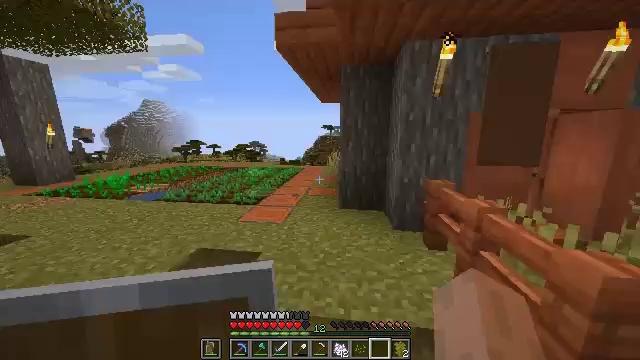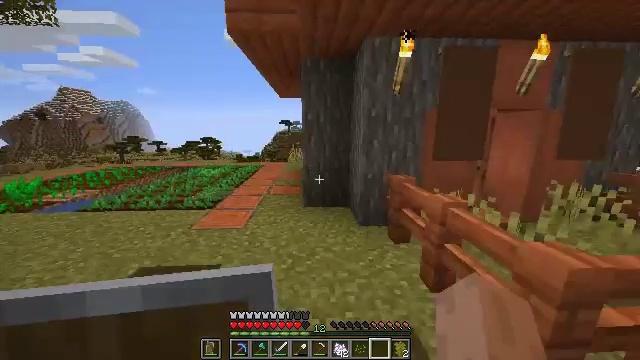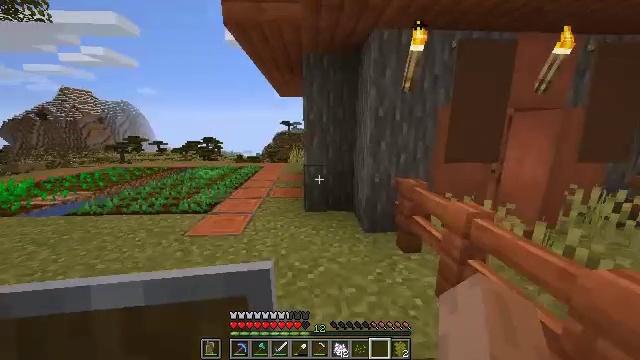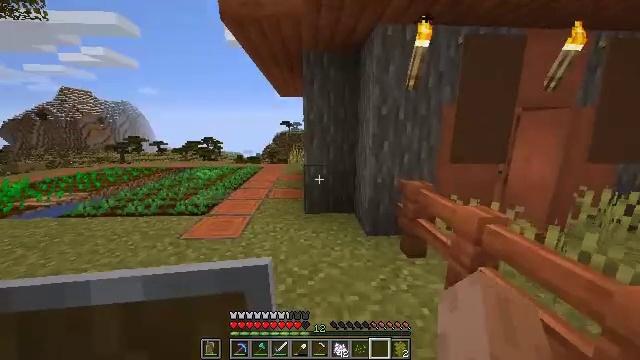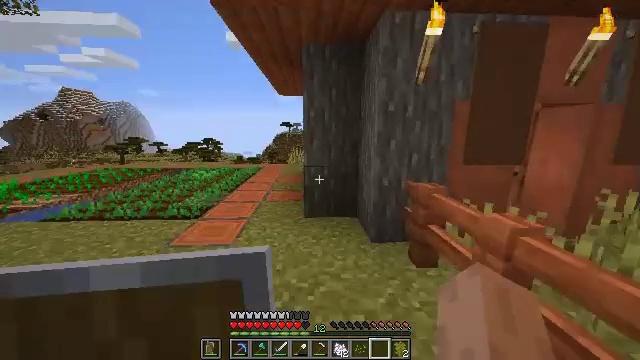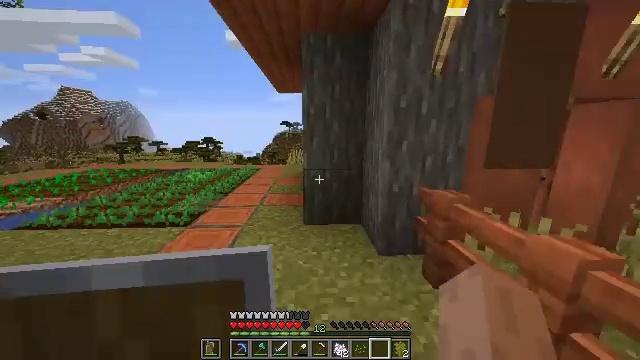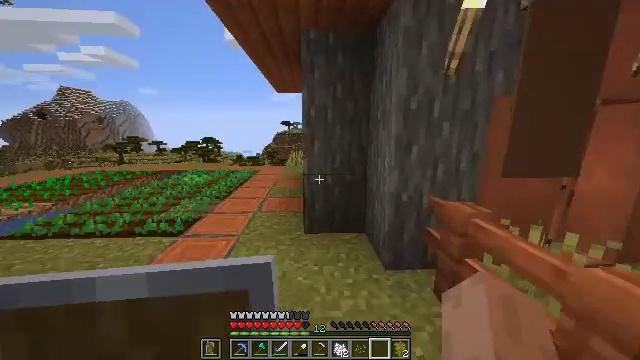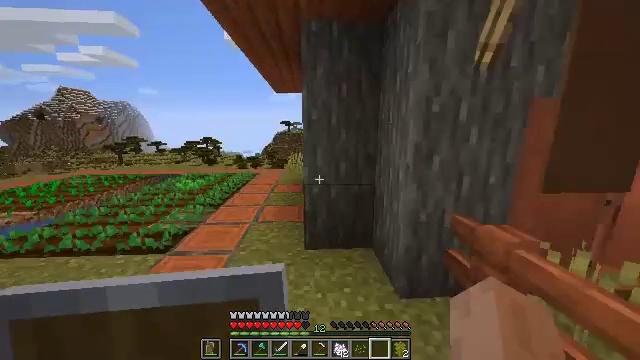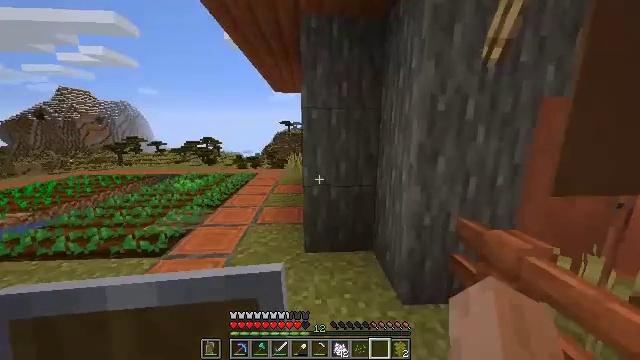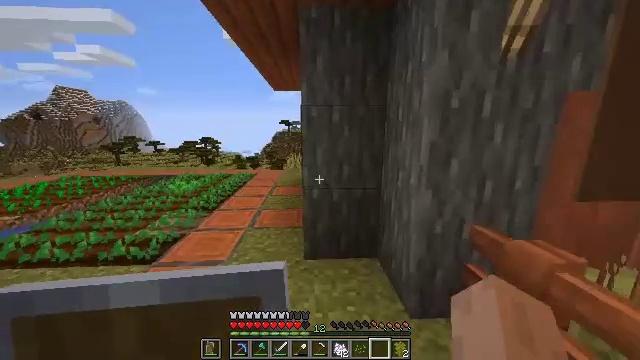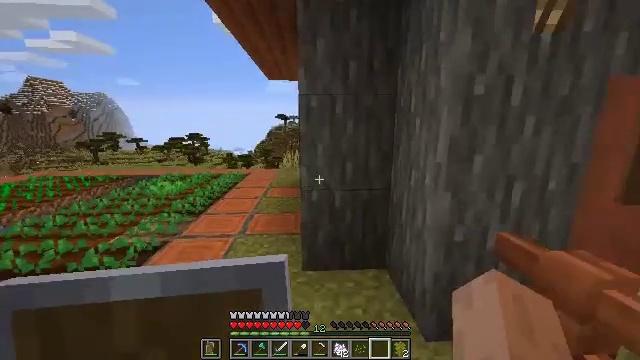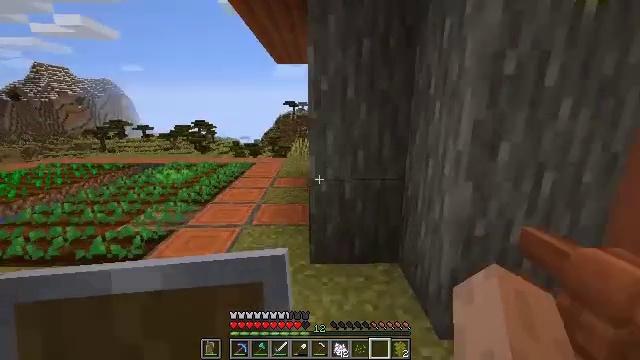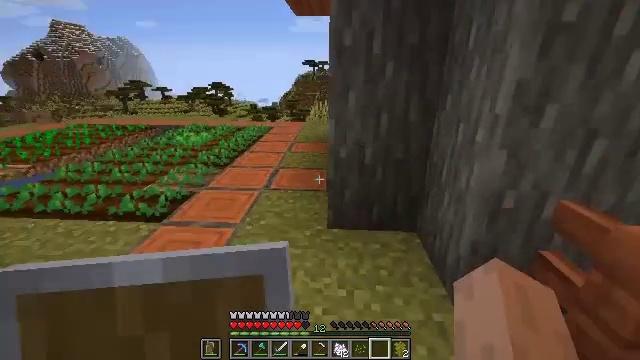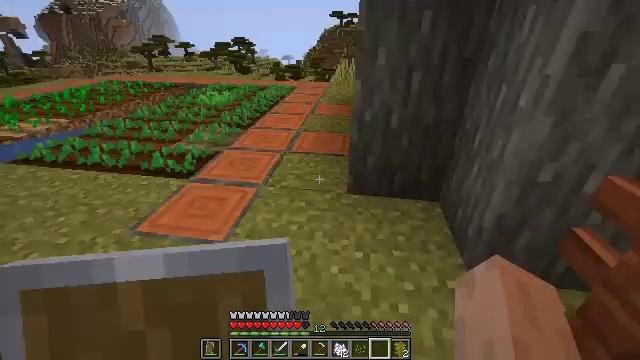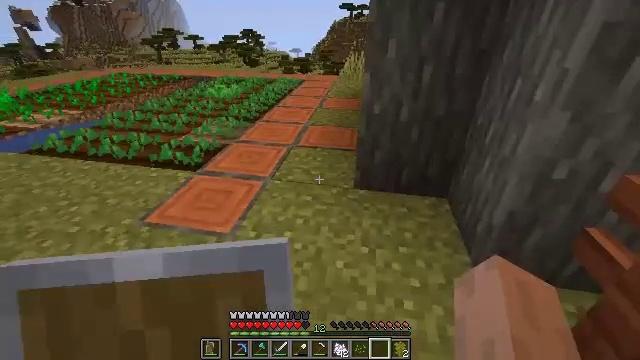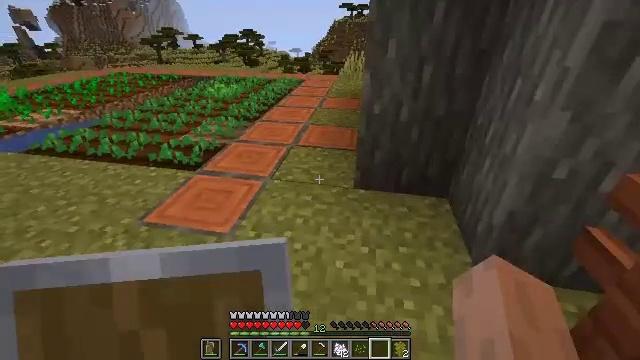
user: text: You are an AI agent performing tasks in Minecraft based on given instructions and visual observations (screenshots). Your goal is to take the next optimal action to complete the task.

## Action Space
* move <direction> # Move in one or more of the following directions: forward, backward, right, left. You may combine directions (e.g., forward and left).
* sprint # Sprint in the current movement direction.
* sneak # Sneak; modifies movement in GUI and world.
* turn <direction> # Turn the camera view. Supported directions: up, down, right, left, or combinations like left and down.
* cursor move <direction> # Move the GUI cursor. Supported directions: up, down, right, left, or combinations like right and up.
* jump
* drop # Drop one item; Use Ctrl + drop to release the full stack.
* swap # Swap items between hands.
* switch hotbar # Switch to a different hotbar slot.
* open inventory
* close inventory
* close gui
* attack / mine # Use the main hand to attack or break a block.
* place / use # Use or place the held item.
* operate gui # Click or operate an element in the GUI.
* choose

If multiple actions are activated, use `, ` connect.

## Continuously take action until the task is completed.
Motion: motion action
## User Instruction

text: Make a bucket using iron ingots at the crafting table.
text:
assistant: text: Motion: move forward, turn right and down
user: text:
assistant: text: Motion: move forward
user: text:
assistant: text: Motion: move forward
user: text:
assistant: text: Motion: move forward
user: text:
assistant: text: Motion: move forward
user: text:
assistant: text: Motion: move forward
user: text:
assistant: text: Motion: move forward
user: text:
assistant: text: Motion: no_op
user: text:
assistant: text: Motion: no_op
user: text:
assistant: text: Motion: no_op
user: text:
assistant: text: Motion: turn left and down
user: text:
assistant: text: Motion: turn left and down
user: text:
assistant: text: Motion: turn left and down
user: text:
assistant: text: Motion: turn left and down
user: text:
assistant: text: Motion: no_op
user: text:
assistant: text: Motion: no_op
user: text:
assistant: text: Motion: no_op
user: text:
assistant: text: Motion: no_op
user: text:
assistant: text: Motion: open inventory
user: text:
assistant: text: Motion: open inventory
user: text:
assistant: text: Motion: cursor move right, open inventory
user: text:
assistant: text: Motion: cursor move right and up
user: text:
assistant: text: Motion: cursor move right and up
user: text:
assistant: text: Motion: no_op
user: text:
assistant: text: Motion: no_op
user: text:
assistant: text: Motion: no_op
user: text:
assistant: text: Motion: no_op
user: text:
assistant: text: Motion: no_op
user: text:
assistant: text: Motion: no_op
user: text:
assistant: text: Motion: no_op